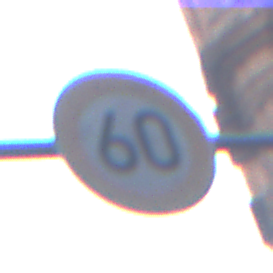
Verkehrszeichen: Geschwindigkeit60
Umgebung: Outdoor, Urban
Tageszeit: SunriseSunset
Wetter: PartlyCloudy
Licht: Natural
Jahreszeit: NotSpecified
Kontrast: LowContrast